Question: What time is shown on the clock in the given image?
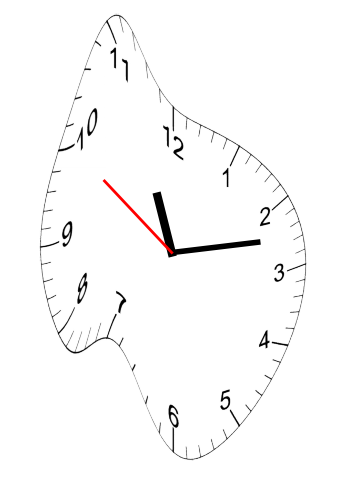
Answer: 11:12:50